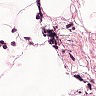
Metastatic tissue present: no